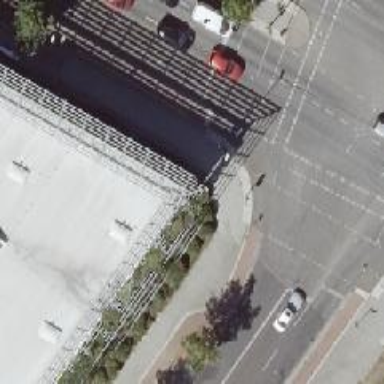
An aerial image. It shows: Sidewalk along the footway.